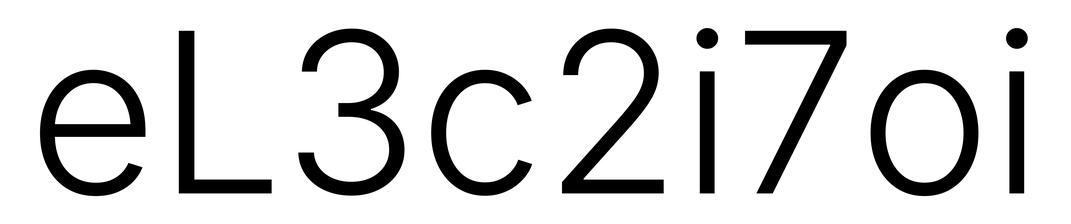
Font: Inter_Light